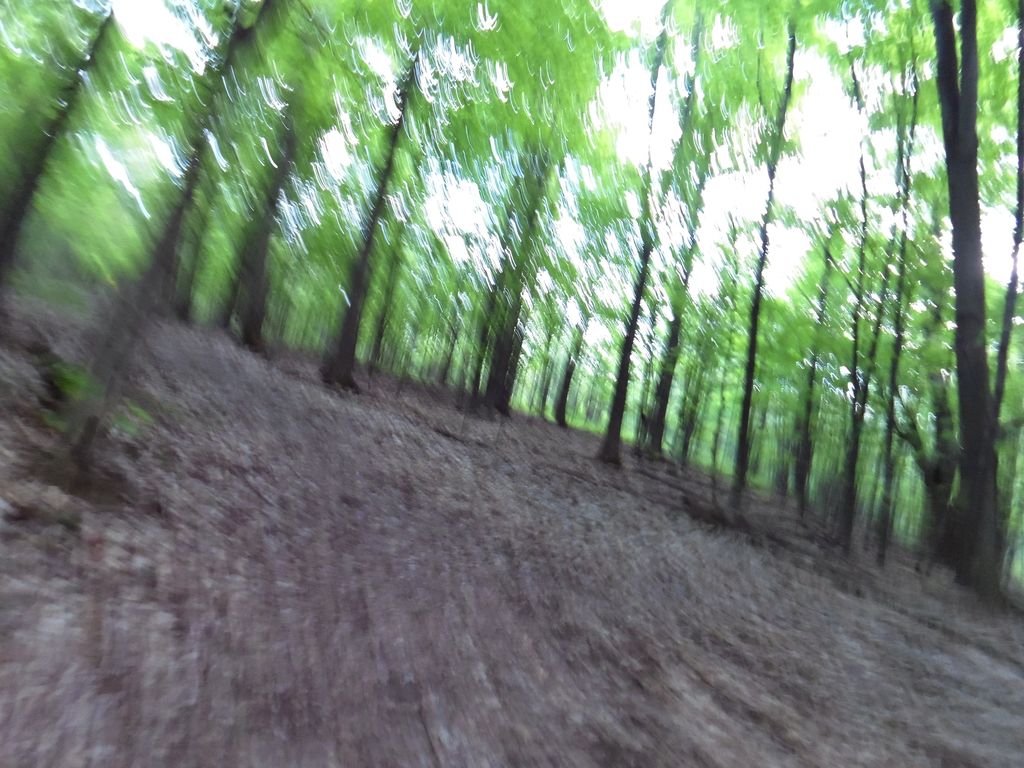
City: ottawa-gatineau